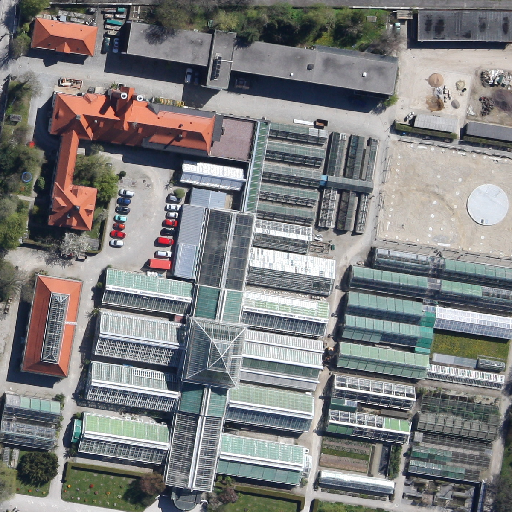
Referring expression: van